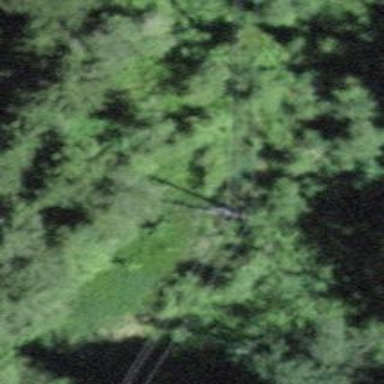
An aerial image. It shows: Utility pole in the area.